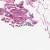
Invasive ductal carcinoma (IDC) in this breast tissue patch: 0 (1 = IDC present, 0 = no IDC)